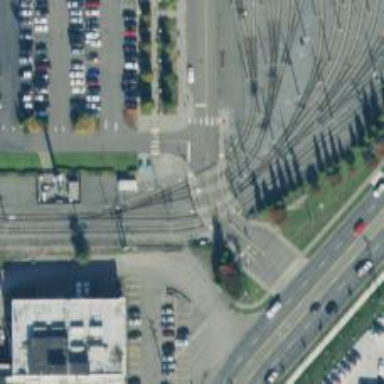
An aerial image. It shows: Tram crossing on the railway.